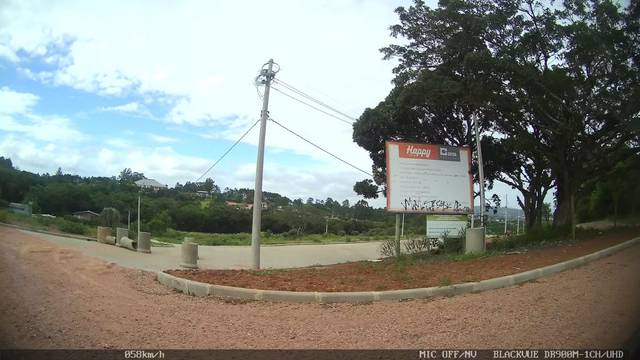
Region: Brazil
Coordinates: -30.043, -51.049